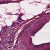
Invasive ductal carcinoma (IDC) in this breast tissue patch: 1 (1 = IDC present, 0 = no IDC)